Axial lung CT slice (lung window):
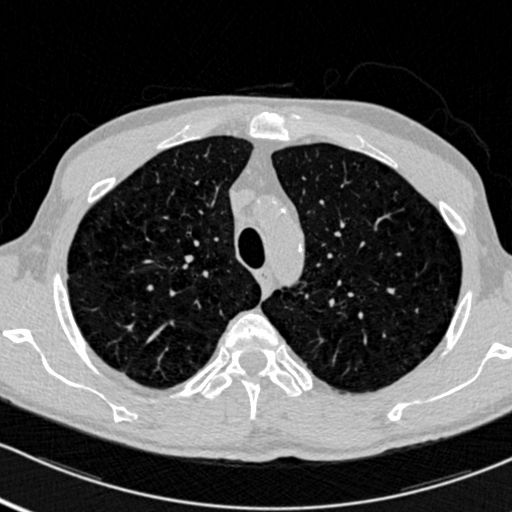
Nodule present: no